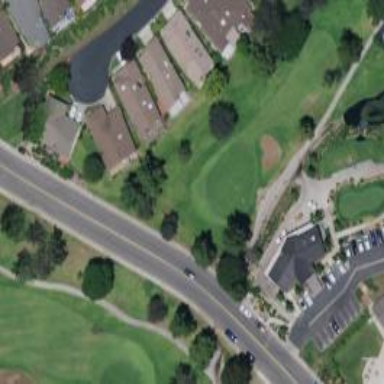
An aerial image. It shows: Golf hole.